Question: I'm trying to understand how LSTM can solve a Sentiment Analysis problem. Currently, I'm confused by this structure:
So here is my list of questions:
- - -
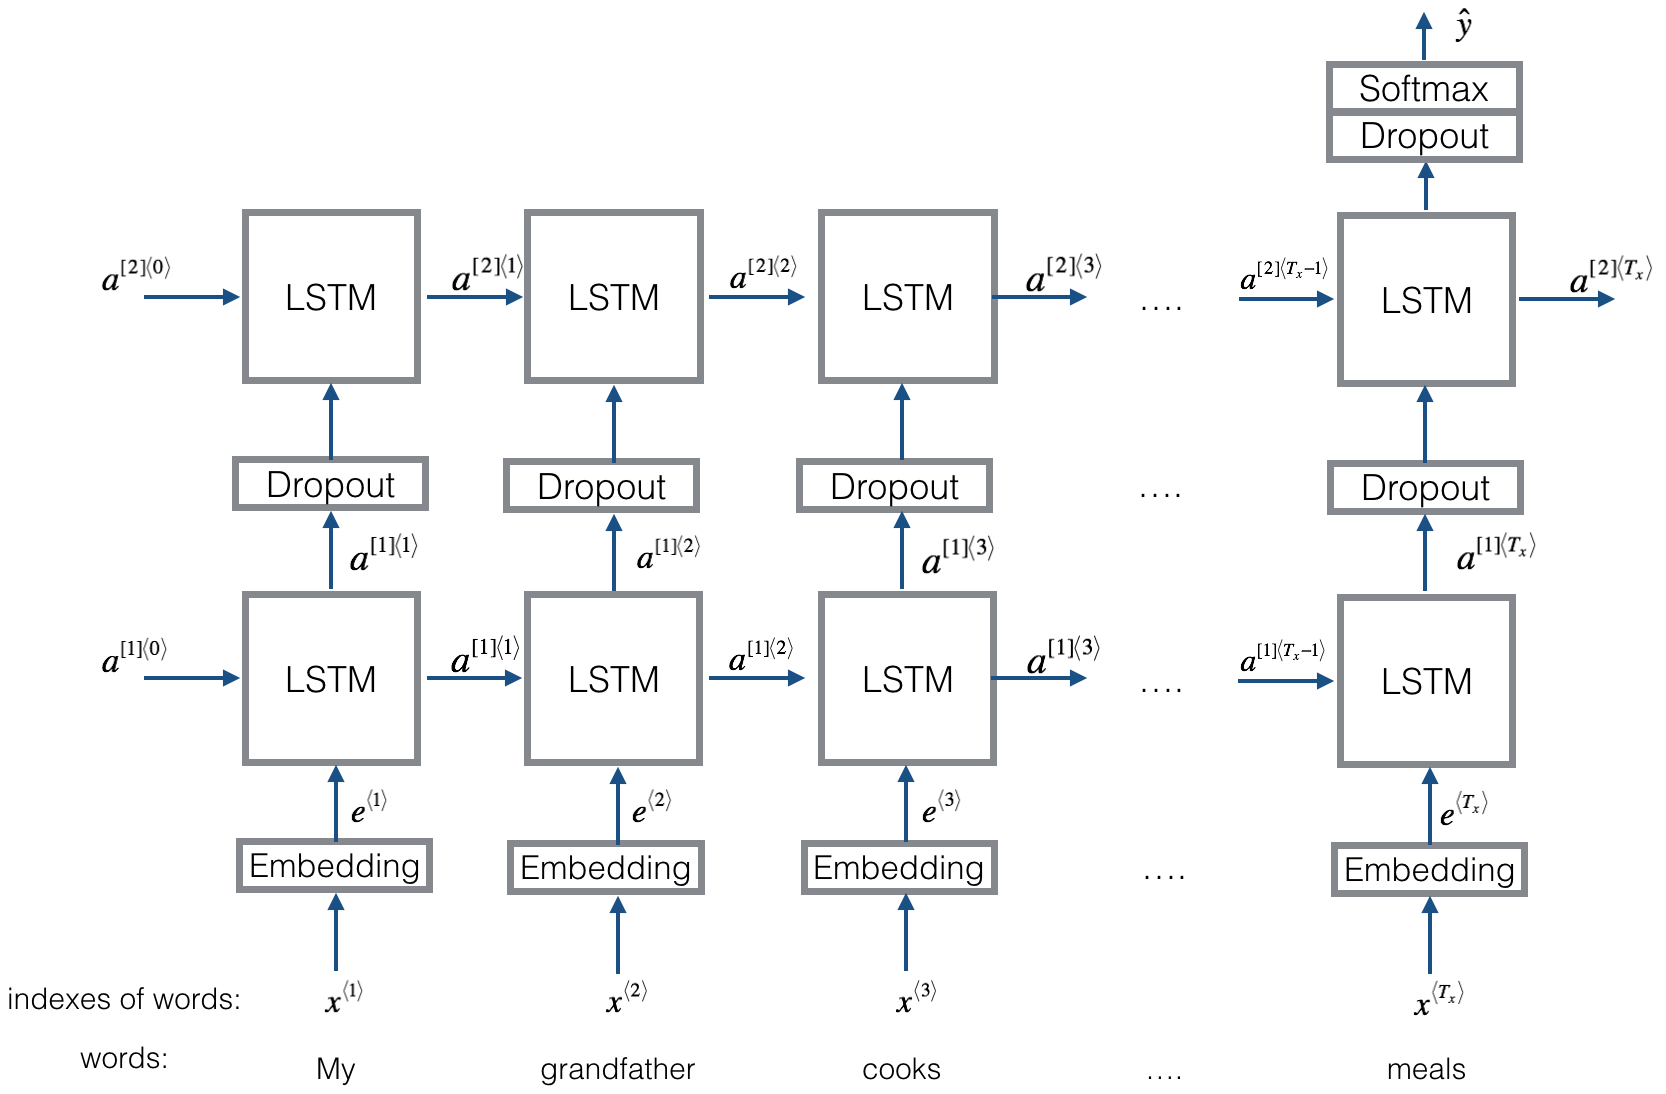
Answer: > After you fed LSTM layer with vectors which represented each words of each sentences of the dataset, what does LSTM layer do with them and what is the output?
The final output of the architecture you show (up to the point it is fed into the softmax) is a sentence embedding, i.e. a single (high-dimensional) floating-point vector that represents the sentence. (You showed the unrolled version, but I find it useful to be simultaneously thinking of its real rolled up form, too.)
As far as this question goes, it is doing the same thing as a simple RNN, so make sure you understand that first. There are a lot of articles and videos explaining it. E.g. <URL>
> What does the forget gate do?
It tries to learn which are the more important words. If being trained for sentiment analysis it will hopefully learn to give more weight to words that are emotive, and less weight to the words carrying no sentiment. You might also see it called a keep gate. When the weight is high it keeps the word, when the weight is low it forgets the word.
Say you had a long sentence like: "This movie has some really funny characters and superb action scenes, and was directed by Tom Smith, produced by Dick Jones, and began production in 2019." The problem here for an RNN doing sentiment analysis is that it maintains state one word at a time. Each step it loses a bit of what went before. By the end it has all but forgotten the positive early words.
You really want it seen as: "really funny characters, superb action scenes.". That is a much shorter sentence to learn and understand. So this is what the forget gate in an LSTM is trying to do for you.
Spoiler alert: It does not do it that well, but it is distinctly better than not doing it at all.
> Why there are two LSTM layers?
To allow more sophisticated understanding and better sentence embeddings. It is the same as adding another layer in a fully-connected neural network. LSTMs don't scale very well beyond two layers however.
> how the model know that sentence's sentiment base on that vector exactly?
Does that vector have some kind of features that make it positive or negative
The answer to your second sub-question is "maybe, but not always in a human-readable form". What the very last layer of your architecture is doing is trying to learn what kind of sentiment each element of the vector indicates, using a classic fully-connected neural net.
E.g. say you use vectors of dimension 100, and you want to classify into three classes: angry, happy, sad. Your training data then has sentences like "Everything went smoothly today" with a label of "happy". Maybe that sentence has a high number in element 77 of the vector the LSTM produces. Maybe most of the "happy" sentences have a high value in that element, but the angry and sad sentences show no pattern for it. So it gives a high positive weight connecting element 77 to the happy output, and a zero weight connecting 77 to each of angry and sad.
If your goal is improving your intuition, it can be interesting to build models with just 2 or 3 dimensions, and just a few training sentences, and then deliberately overfit the model on your training data. Sometimes you get noise, but sometimes you get lucky and can follow through how the vectors for each word interact, to give a different pattern in the output, and how the final layer combines them to give a prediction.